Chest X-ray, AP view. Patient: 35 years old, sex M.
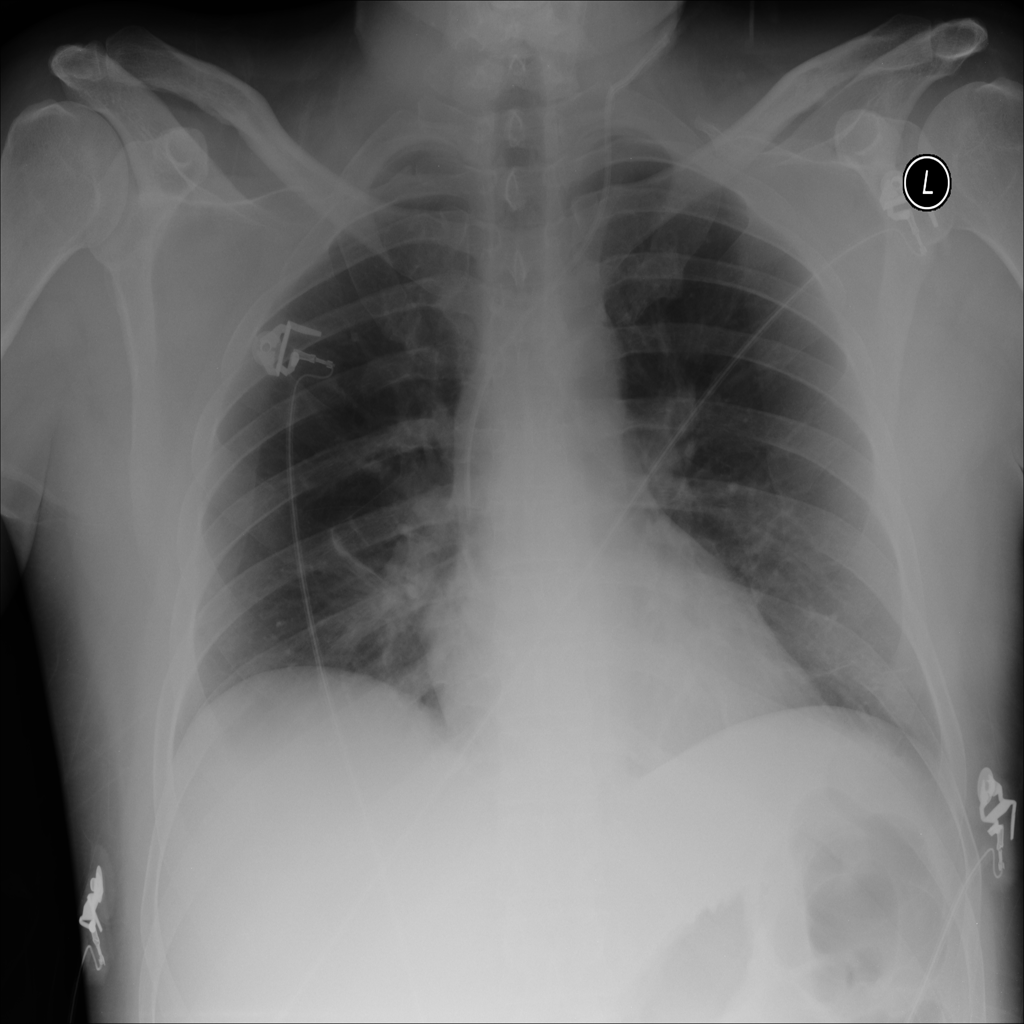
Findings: Atelectasis